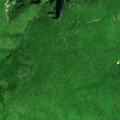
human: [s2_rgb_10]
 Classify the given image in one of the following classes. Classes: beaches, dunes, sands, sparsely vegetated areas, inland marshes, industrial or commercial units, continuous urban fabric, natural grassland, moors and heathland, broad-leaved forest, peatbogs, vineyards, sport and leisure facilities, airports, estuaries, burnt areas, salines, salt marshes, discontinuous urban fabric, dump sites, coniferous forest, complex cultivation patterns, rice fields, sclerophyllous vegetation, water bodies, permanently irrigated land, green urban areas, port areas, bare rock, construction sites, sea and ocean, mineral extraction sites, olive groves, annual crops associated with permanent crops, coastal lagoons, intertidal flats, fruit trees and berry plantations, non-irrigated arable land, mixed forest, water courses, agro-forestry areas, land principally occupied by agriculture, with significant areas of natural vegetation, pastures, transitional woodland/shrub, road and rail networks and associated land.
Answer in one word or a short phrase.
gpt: broad-leaved forest, transitional woodland/shrub